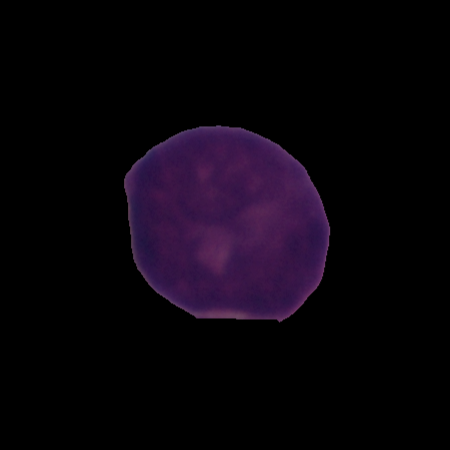
Label: cancer